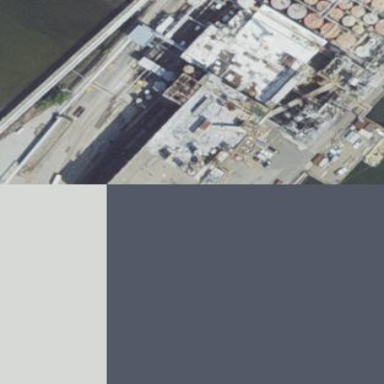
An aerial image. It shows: Industrial building.